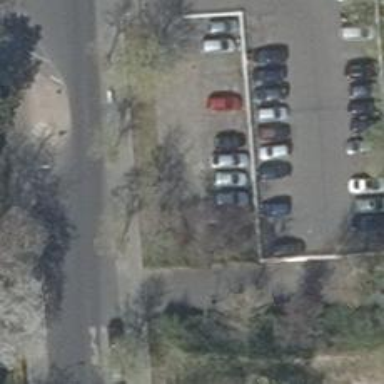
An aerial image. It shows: Parking aisle designated as service road. There is building passage tunnel nearby.